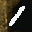
Label: 1